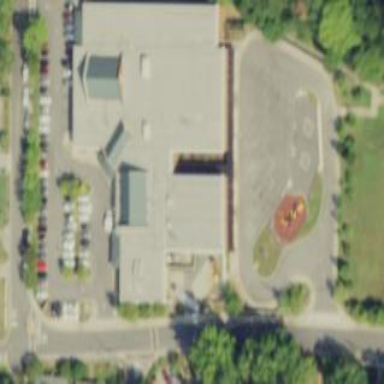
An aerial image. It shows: Kindergarten.